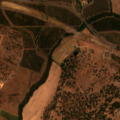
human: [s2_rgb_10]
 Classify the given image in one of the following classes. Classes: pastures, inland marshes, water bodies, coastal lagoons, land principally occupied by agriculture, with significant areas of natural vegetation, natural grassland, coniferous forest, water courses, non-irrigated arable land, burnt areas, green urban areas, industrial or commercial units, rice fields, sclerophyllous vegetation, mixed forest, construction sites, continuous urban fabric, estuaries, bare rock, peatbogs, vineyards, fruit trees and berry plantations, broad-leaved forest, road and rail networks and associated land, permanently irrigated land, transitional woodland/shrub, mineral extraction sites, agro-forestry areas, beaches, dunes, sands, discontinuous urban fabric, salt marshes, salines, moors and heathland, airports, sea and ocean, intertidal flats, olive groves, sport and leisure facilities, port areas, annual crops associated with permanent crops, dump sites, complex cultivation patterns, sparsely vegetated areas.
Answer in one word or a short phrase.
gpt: non-irrigated arable land, permanently irrigated land, olive groves, agro-forestry areas